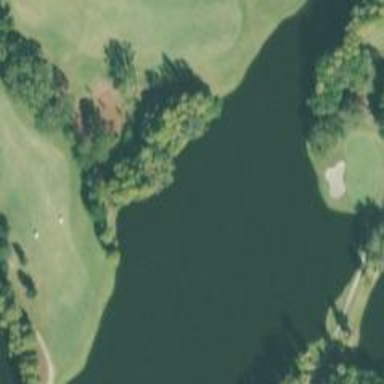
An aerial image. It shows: Water hazard on golf course.